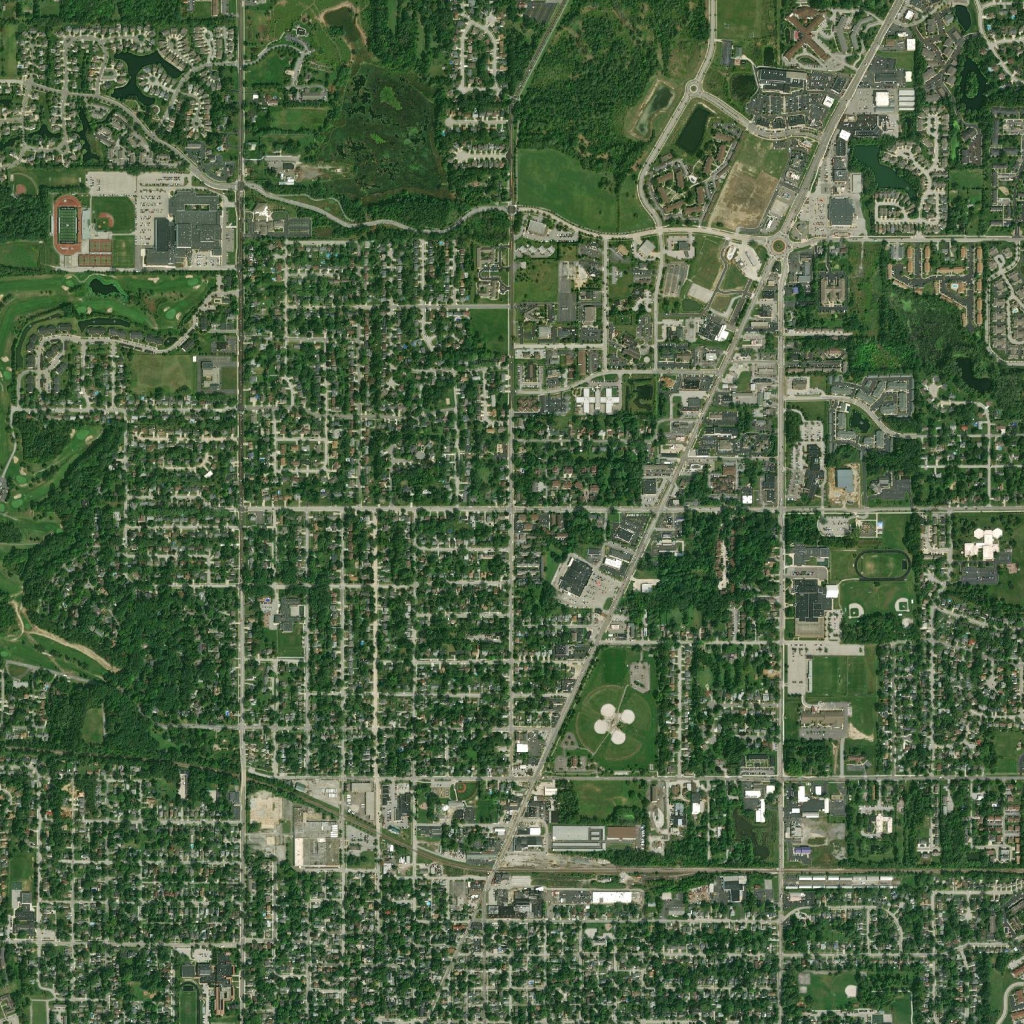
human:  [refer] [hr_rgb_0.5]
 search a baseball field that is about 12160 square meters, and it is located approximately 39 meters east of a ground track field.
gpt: <box>[[9, 19, 13, 22, 0]]</box>

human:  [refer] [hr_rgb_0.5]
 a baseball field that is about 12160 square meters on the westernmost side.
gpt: <box>[[9, 19, 13, 22, 0]]</box>